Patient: sex M, age 54
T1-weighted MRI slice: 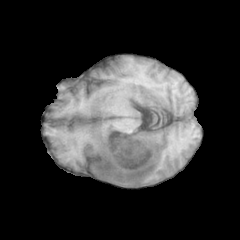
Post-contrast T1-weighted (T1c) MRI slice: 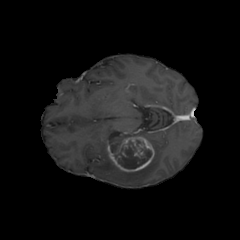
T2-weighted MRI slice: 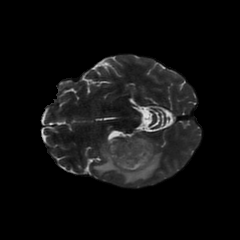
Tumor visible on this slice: yes
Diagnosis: Glioblastoma, IDH-wildtype
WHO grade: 4